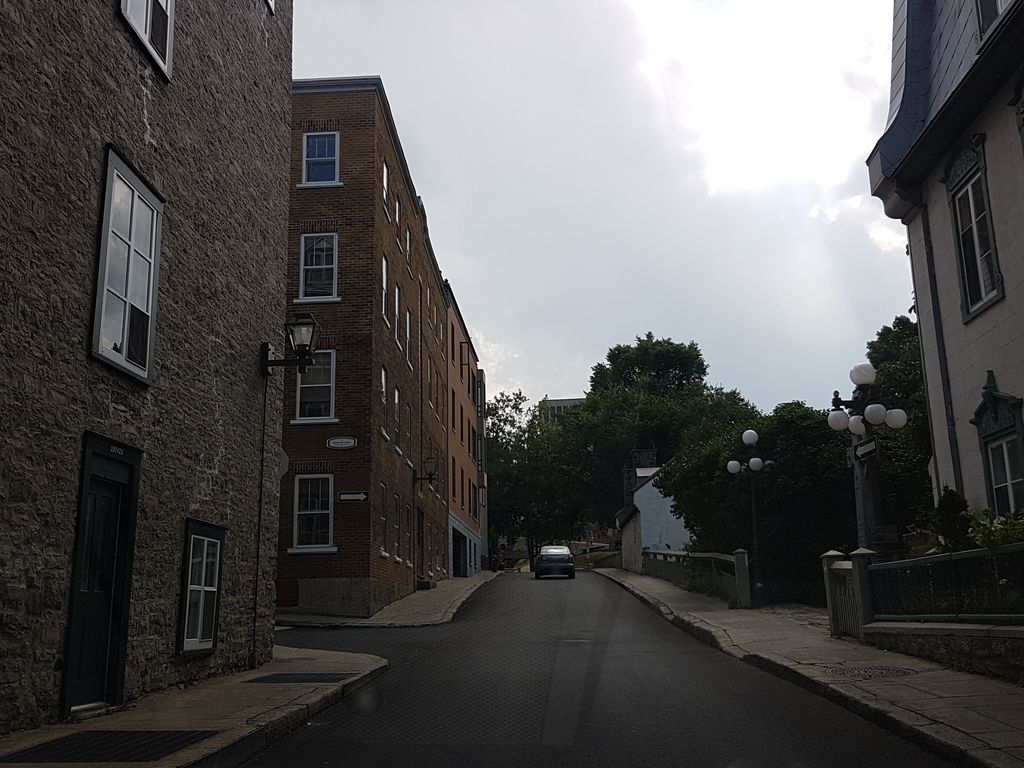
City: quebec_city